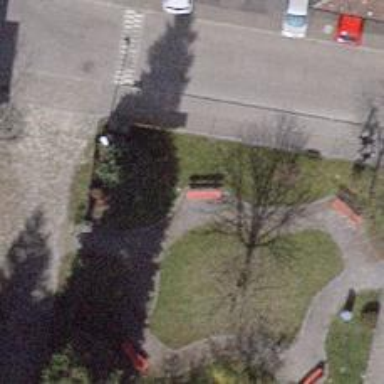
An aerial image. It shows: Red bench.